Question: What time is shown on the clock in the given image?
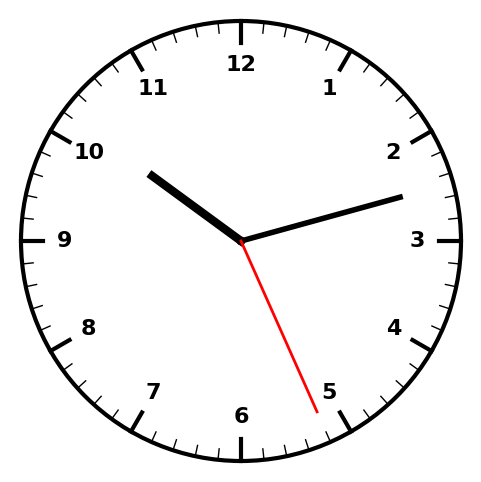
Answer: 10:12:26